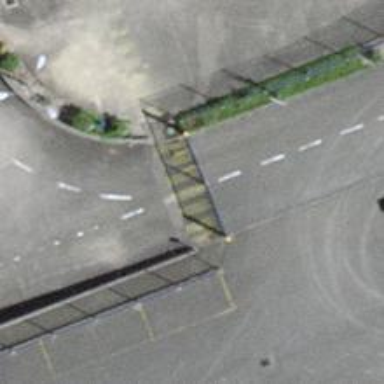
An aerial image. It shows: Gate.